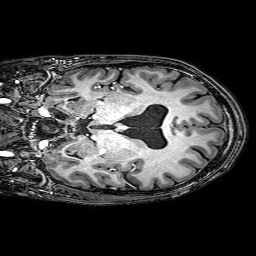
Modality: T1w
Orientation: coronal
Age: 26
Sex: male
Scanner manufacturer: philips
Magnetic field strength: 3 T
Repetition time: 0.009 s
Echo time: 0.0035 s